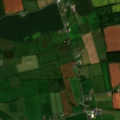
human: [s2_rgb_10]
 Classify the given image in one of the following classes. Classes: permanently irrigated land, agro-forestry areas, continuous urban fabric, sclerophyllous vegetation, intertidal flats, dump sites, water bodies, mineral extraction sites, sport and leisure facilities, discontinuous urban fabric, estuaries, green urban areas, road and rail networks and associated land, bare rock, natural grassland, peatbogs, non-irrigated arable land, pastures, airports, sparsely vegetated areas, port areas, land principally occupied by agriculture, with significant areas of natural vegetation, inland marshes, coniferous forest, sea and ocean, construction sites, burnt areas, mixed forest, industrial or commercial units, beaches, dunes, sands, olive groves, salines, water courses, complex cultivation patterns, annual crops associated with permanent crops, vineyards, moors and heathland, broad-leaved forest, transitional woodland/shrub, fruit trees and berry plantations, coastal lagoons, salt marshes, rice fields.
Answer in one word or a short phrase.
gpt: non-irrigated arable land, pastures